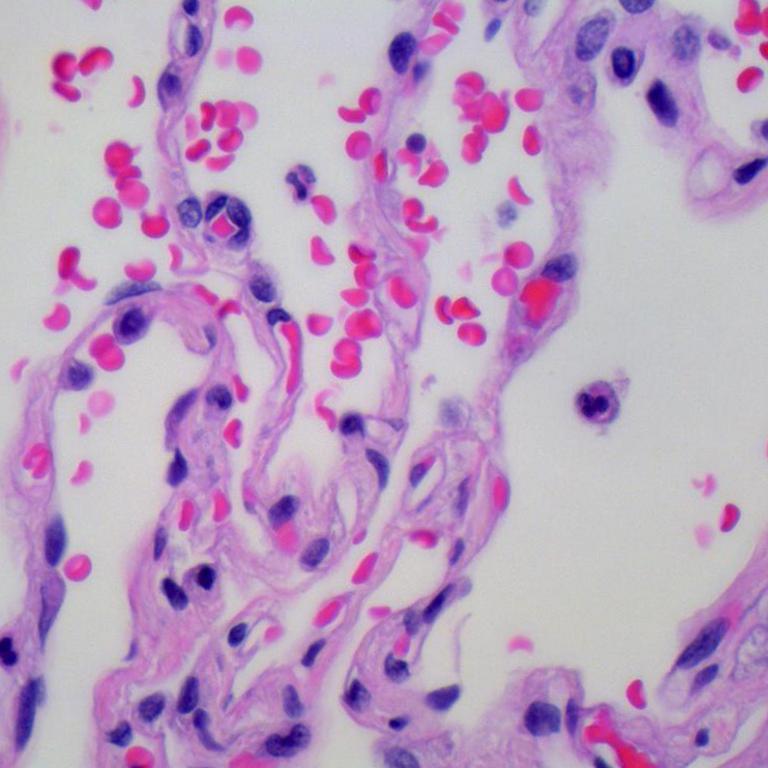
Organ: lung
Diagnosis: benign